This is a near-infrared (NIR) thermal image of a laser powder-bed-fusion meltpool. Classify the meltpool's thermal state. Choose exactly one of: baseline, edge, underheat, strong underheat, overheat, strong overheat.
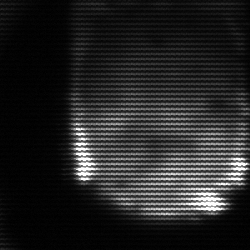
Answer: edge